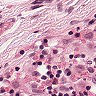
Metastatic tissue present: no